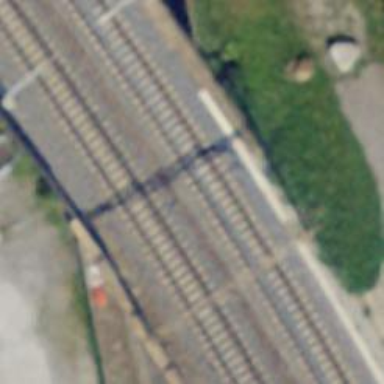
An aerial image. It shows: Bridge over electrified railway with contact lines.